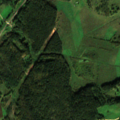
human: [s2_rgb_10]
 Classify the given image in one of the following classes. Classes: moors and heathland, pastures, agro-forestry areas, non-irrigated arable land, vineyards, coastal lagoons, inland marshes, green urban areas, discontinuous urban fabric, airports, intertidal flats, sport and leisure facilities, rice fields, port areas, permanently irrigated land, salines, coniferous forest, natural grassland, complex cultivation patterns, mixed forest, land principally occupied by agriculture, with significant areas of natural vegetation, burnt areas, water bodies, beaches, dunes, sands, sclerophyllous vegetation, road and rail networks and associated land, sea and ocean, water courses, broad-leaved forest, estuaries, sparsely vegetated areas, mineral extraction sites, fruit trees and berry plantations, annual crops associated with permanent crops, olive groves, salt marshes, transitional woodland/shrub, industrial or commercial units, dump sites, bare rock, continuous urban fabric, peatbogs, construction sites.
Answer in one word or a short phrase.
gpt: pastures, complex cultivation patterns, land principally occupied by agriculture, with significant areas of natural vegetation, coniferous forest, mixed forest